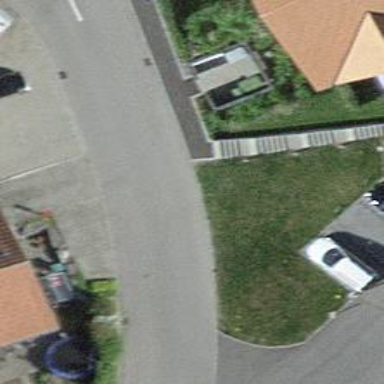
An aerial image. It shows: Residential road with asphalt surface. Sidewalk is present on the left side.